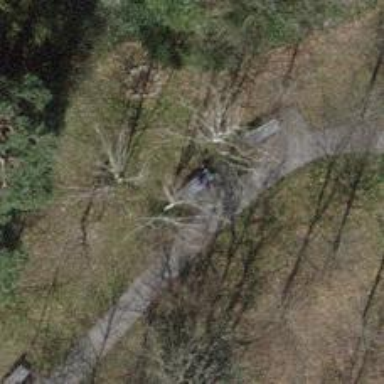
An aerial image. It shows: Bench for seating.